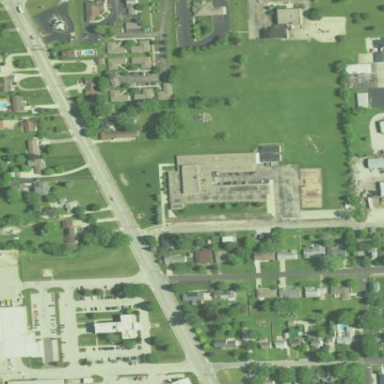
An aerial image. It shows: School.